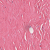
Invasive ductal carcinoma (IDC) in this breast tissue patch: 0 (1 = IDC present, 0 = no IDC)